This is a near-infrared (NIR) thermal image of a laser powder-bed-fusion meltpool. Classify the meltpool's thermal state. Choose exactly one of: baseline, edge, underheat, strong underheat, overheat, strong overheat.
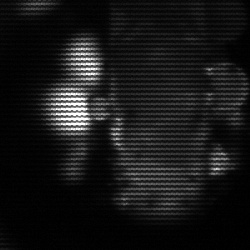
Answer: strong underheat